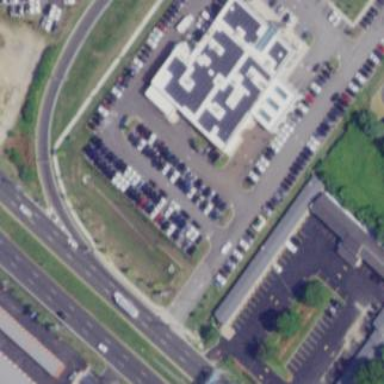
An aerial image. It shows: Car shop building.